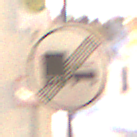
Verkehrszeichen: EndeUeberholverbotKraftfahrzeuge
Umgebung: Outdoor, Urban
Tageszeit: Night
Wetter: Overcast
Licht: Artificial
Jahreszeit: Winter
Kontrast: MediumContrast